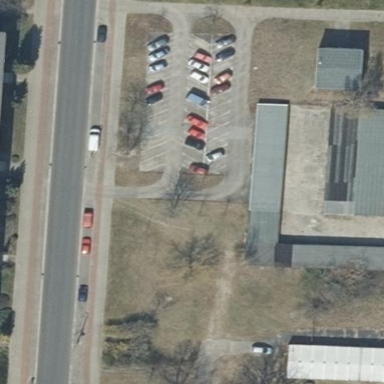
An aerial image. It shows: Parking area with surface.